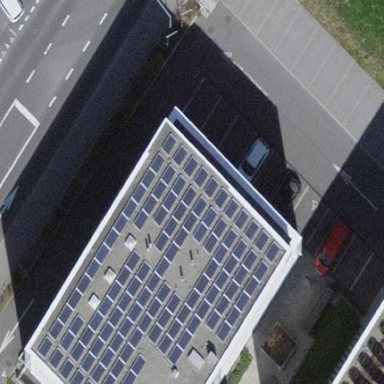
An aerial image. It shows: Solar power generator.